Question: I am using the <URL> properties with the inverse Z-transform by MATLAB.
I cannot find a function that would apply the Z-tranform properties to convert the result by 'residuez' to the time domain. Here is the image of question,

## Edit
I can't believe such a powerful math language does not have functions to convert using the Z-transform table and Laplace transform tables.
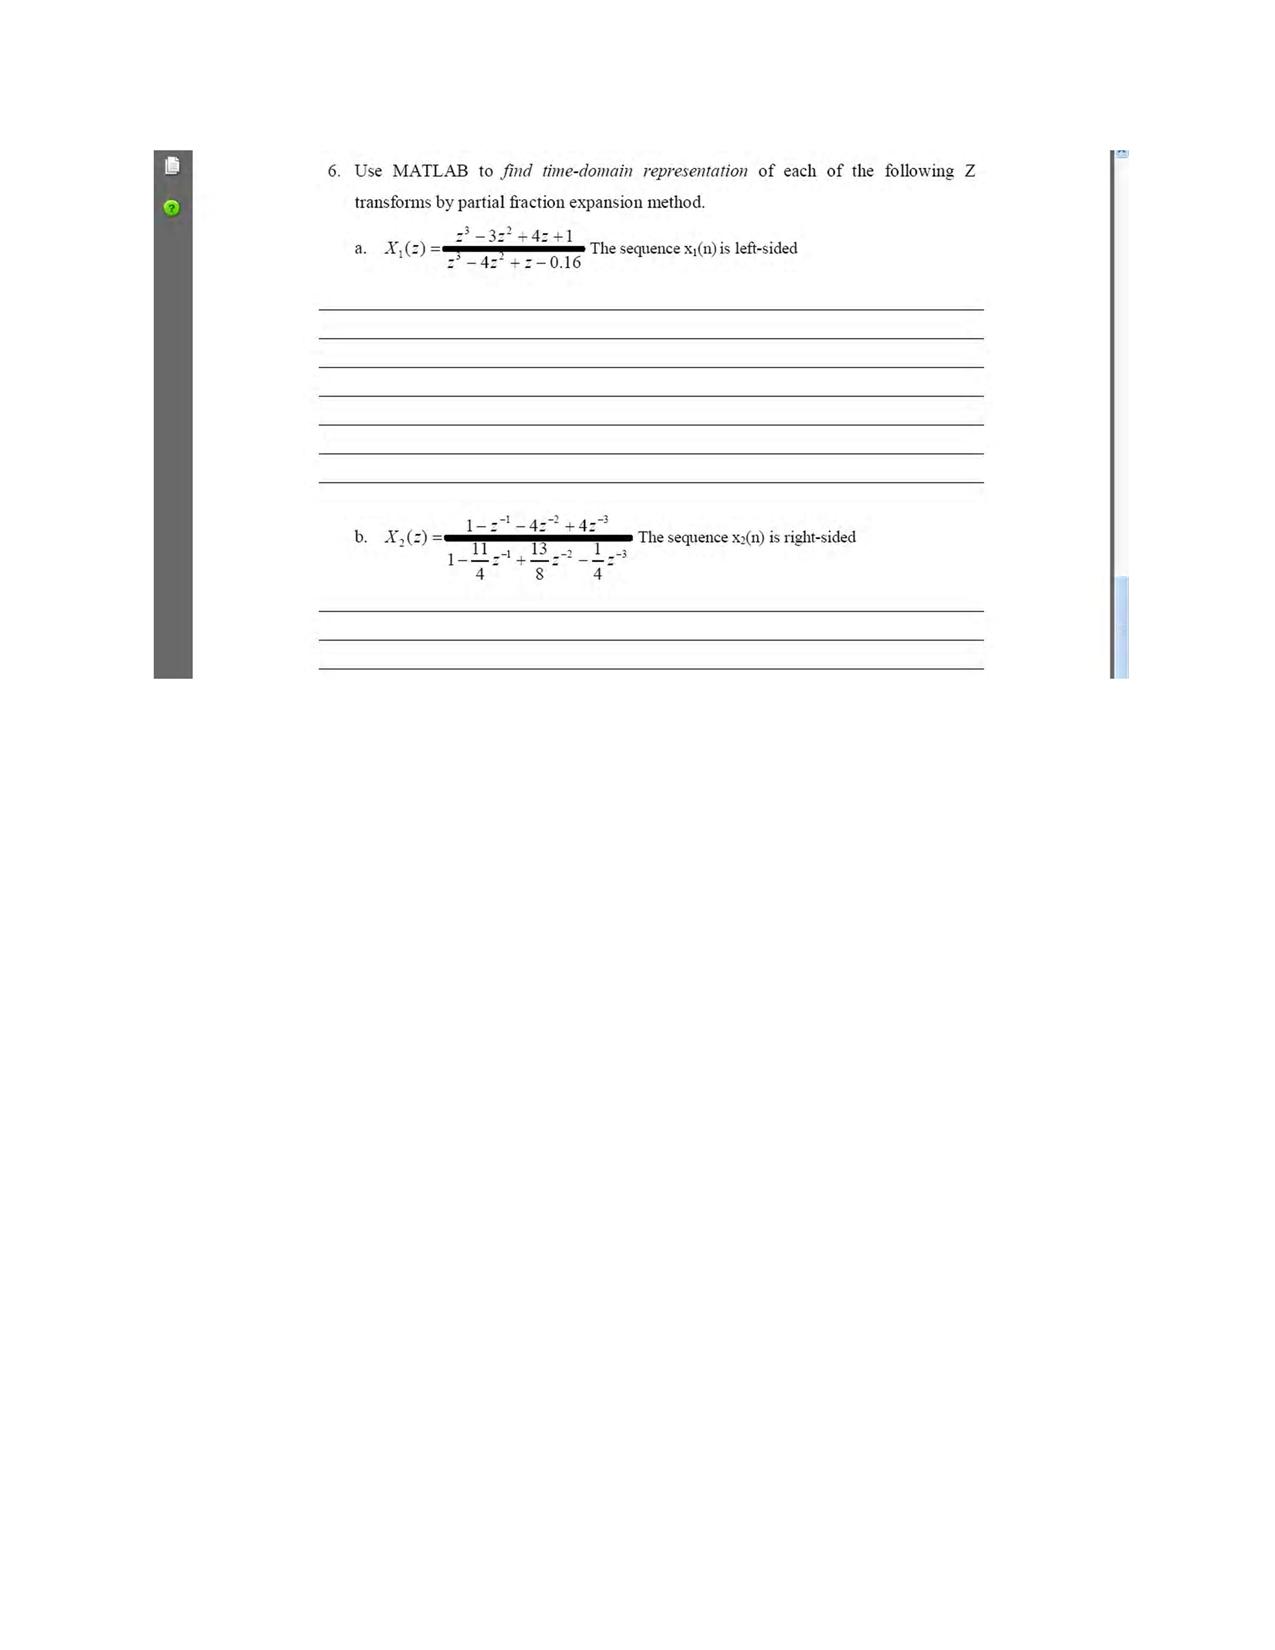
Answer: You will find all you need in <URL>.
One possible source for a <URL>.